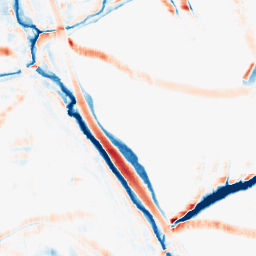
Category: morphological
Decomposition family: morphological_square
Decomposition parameters: operation: average
size: 15
Upsampling method: cubic_mitchell
Upsampling parameters: scale: 4
Upsampling scale: 4